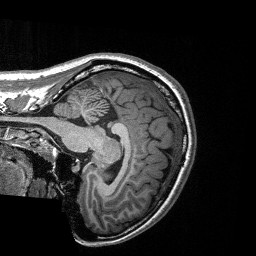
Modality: T1w
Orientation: sagittal
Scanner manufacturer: siemens
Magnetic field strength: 3 T
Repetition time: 2.3 s
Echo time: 0.00226 s